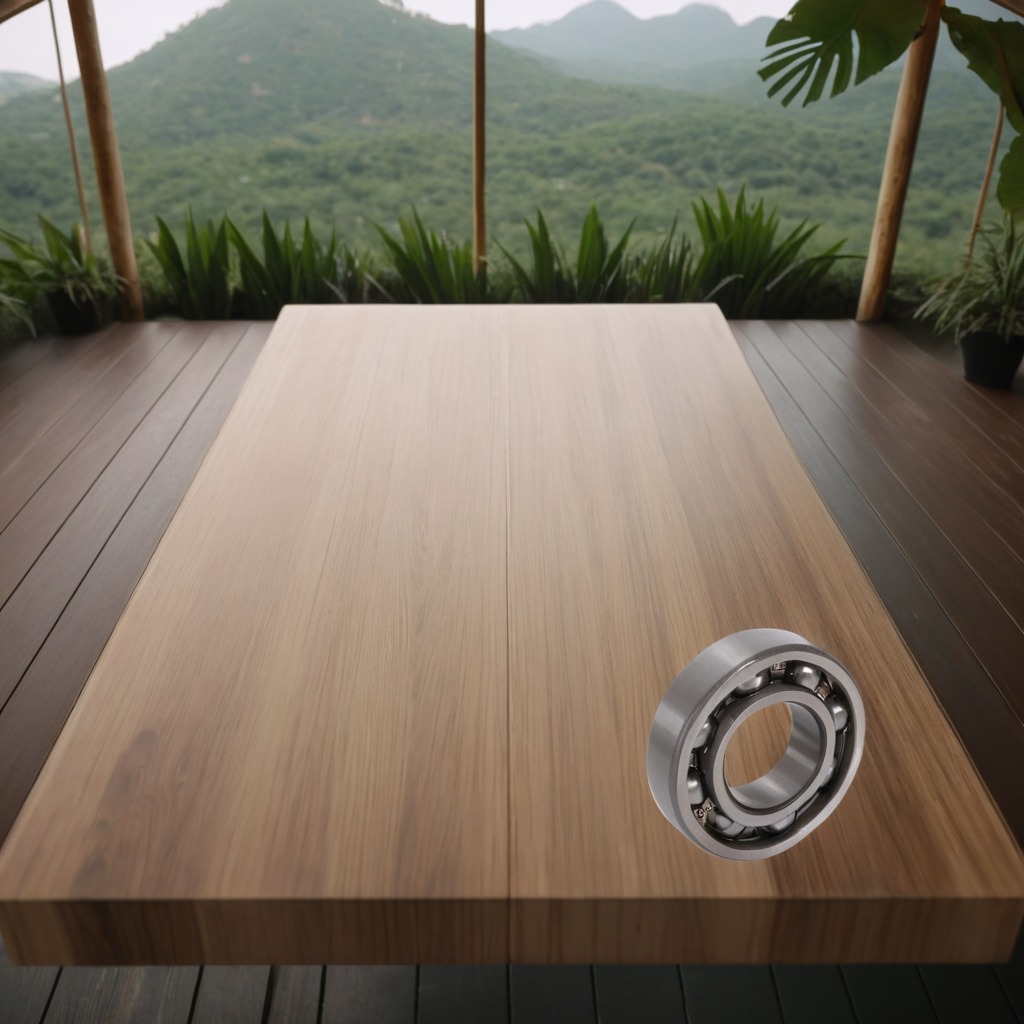
A metal ball bearing is lying on a wooden table inside a jungle field workshop tent humid ambient light worn but